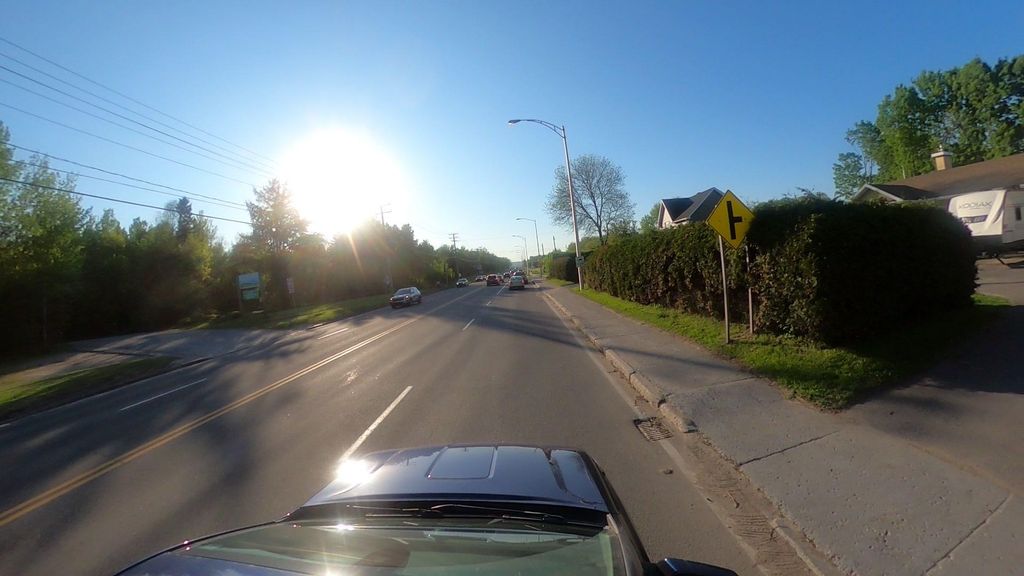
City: quebec_city